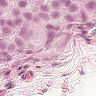
Metastatic tissue present: yes